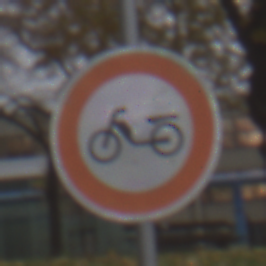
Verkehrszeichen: VerbotMofas
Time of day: MorningAfternoon
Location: Outdoor (Nature)
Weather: Overcast
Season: Autumn
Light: Natural